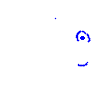
Particle: proton